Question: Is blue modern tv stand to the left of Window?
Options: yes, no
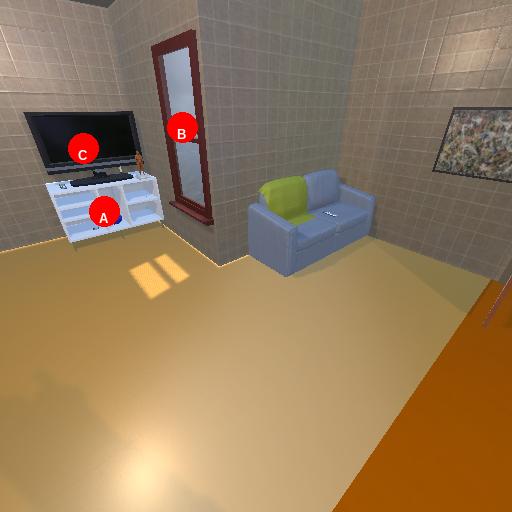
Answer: yes